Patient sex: M
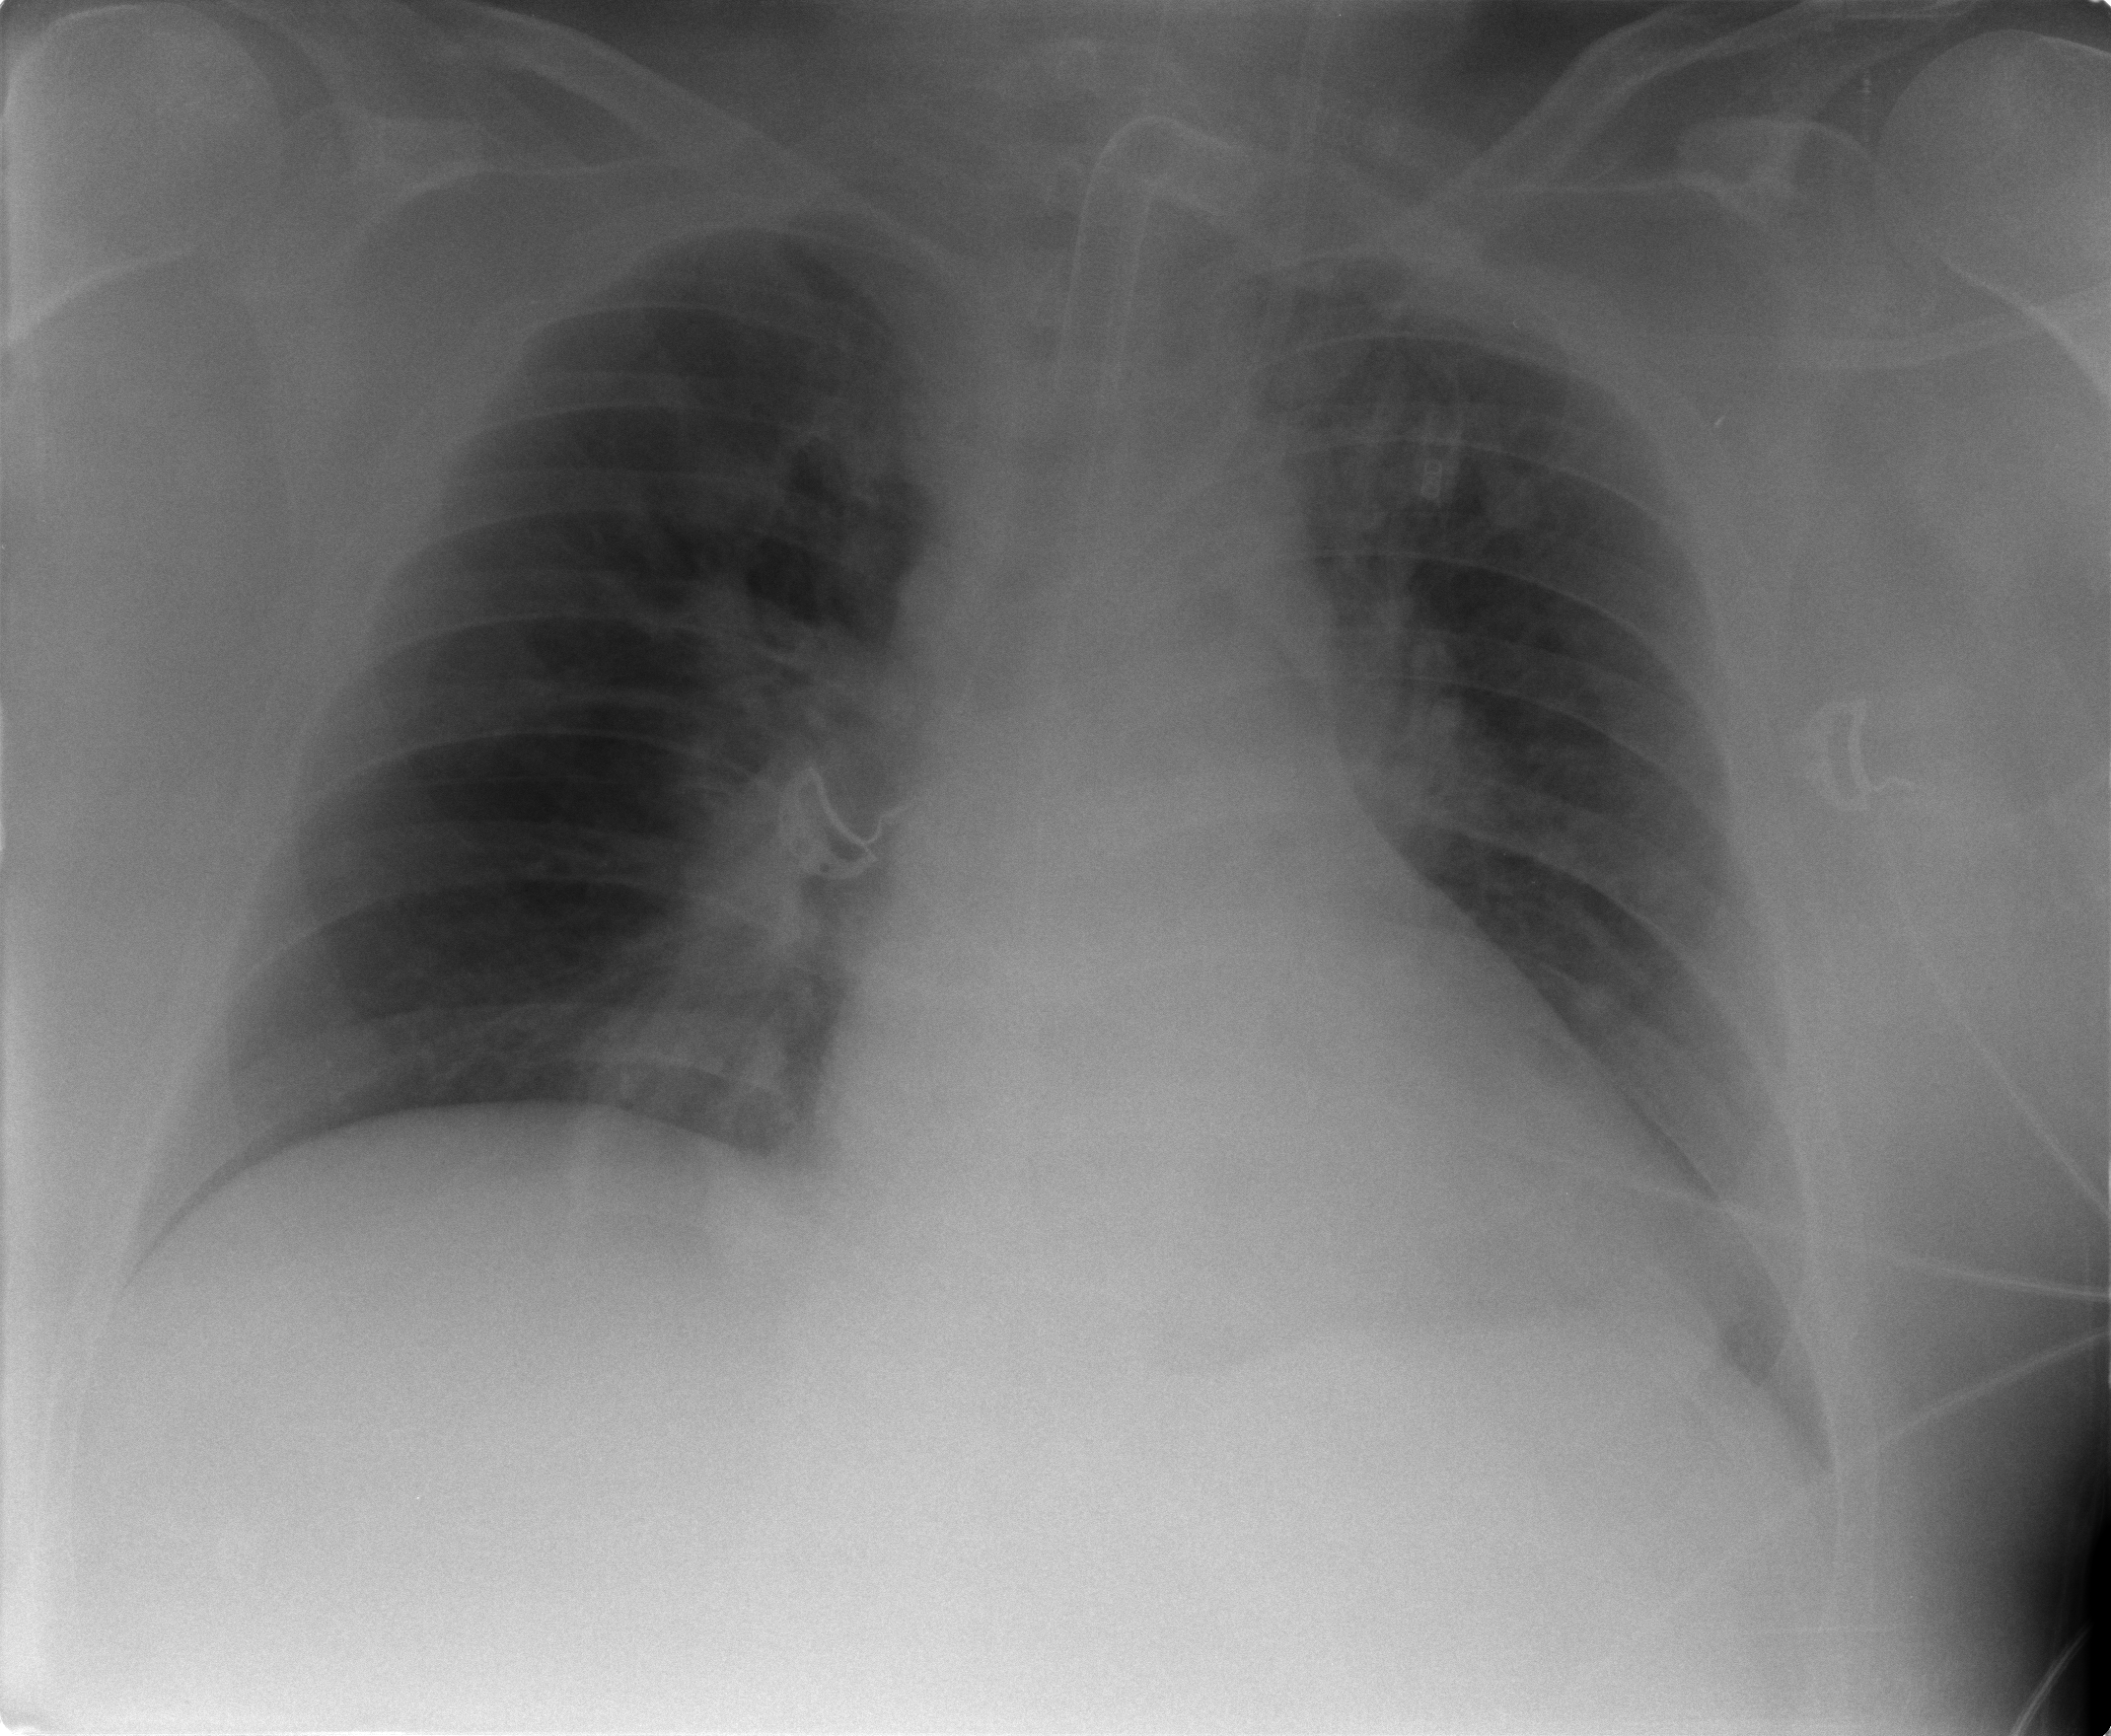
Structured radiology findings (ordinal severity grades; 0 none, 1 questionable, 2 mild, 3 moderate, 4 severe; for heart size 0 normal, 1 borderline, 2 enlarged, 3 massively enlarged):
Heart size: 2
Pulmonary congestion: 2
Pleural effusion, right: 0
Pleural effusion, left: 0
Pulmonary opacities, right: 2
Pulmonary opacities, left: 1
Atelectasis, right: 2
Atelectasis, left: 2